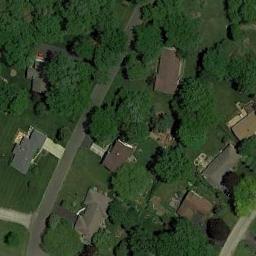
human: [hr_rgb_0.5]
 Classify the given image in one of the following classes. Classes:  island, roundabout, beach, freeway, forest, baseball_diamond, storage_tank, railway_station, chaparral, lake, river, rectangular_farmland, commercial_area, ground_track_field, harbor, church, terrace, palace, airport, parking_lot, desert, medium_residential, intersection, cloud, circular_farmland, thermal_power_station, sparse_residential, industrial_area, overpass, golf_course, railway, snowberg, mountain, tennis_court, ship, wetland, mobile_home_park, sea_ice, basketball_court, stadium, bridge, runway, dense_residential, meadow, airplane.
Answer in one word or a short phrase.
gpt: medium_residential